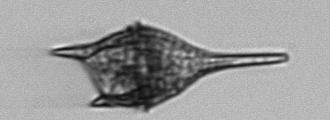
Label: Tripos_lineatus